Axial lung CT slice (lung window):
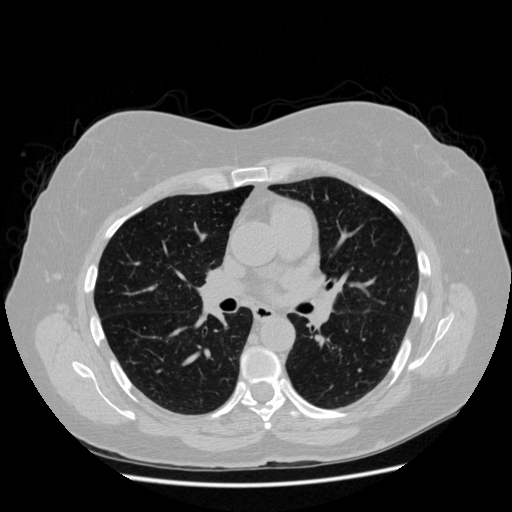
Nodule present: no